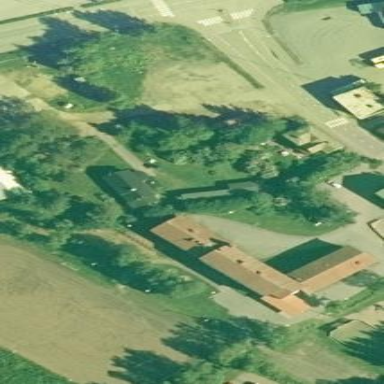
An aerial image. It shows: School.